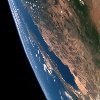
Label: land